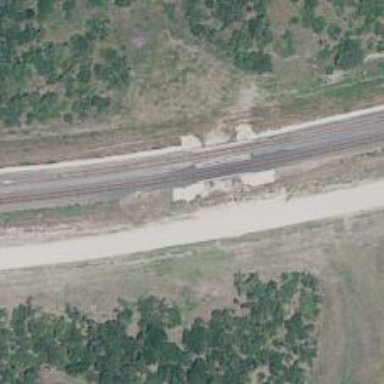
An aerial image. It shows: Bridge over siding.